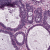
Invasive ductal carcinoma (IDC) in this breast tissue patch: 0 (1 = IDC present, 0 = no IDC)